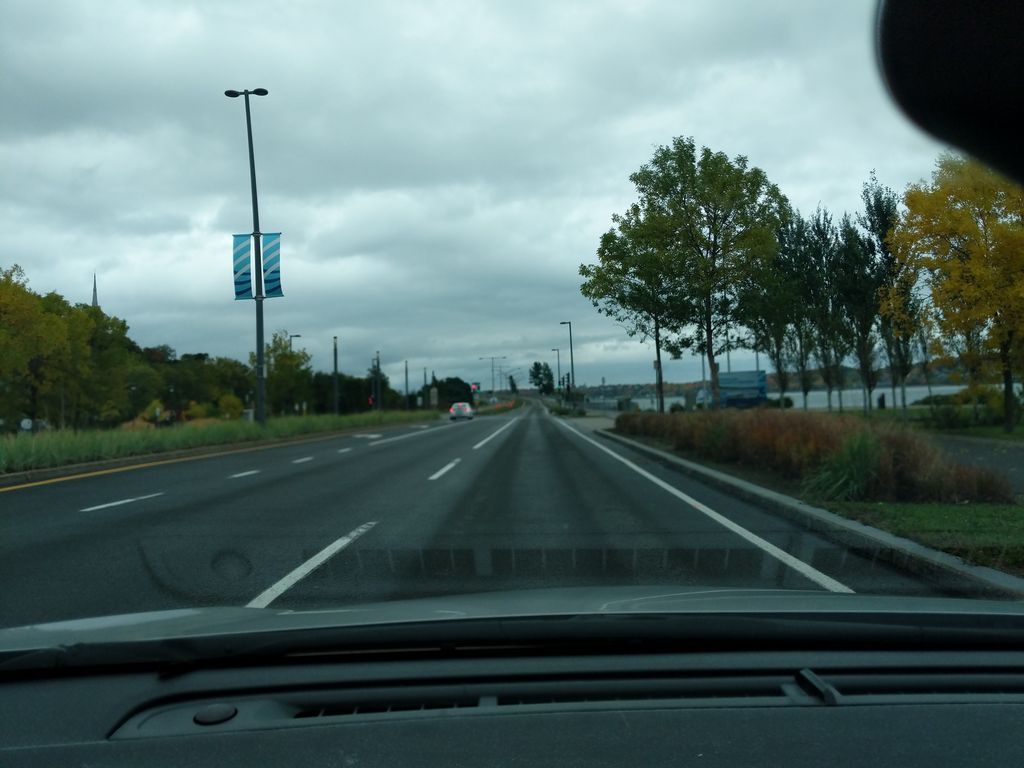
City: quebec_city